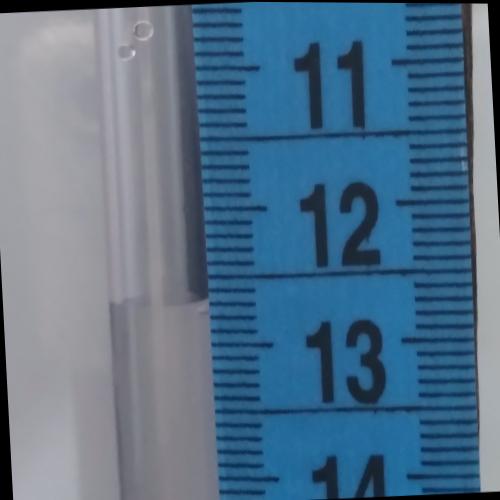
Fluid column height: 12.7 cm